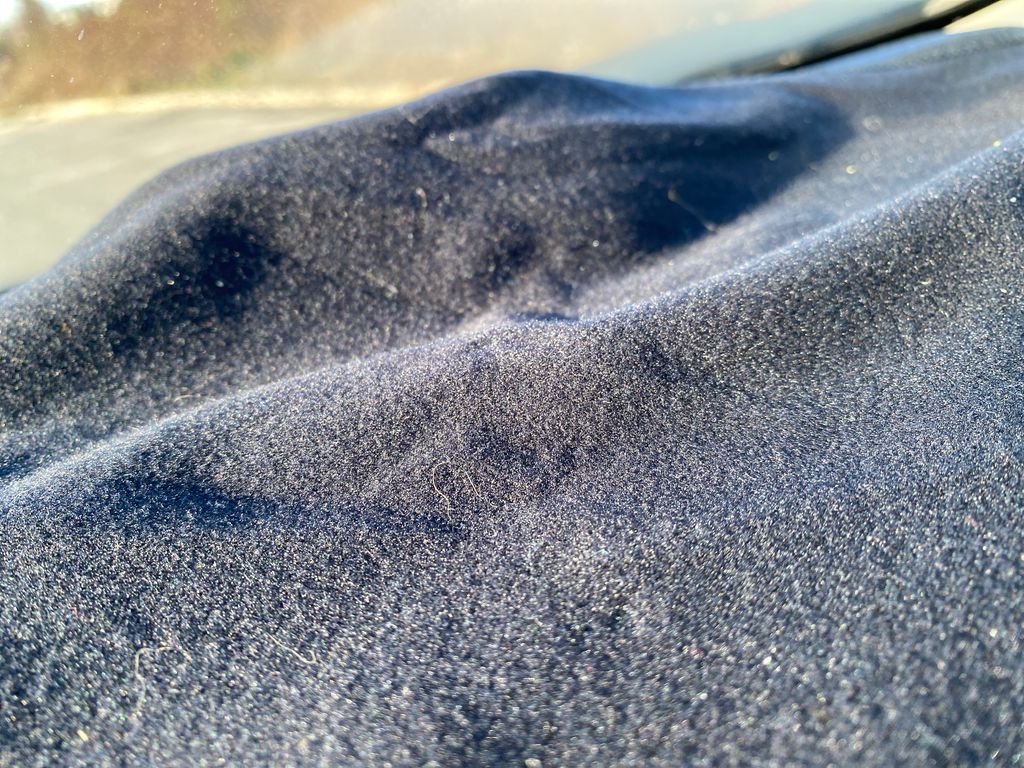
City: vancouver